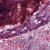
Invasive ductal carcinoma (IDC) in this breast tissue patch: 0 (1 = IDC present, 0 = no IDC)